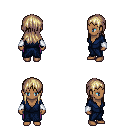
a pixel art fantasy rpg character, female body template, human, dark skin, blue robe, magenta pants, white blonde unkempt hairstyle, white cloth bracers, four views (front, back, left, right), 2x2 character sprite sheet, small pixel art, hard edges, no anti-aliasing